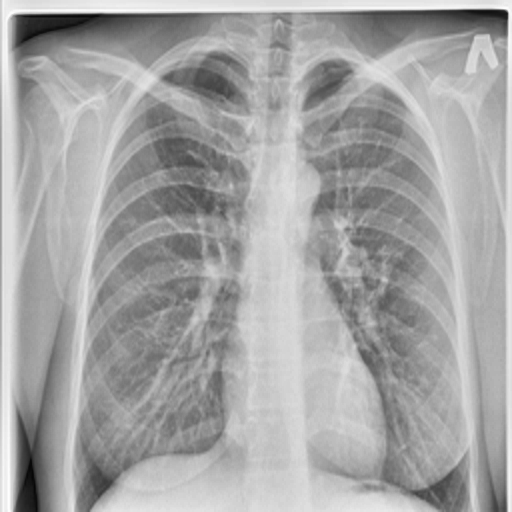
Finding: TUBERCULOSIS